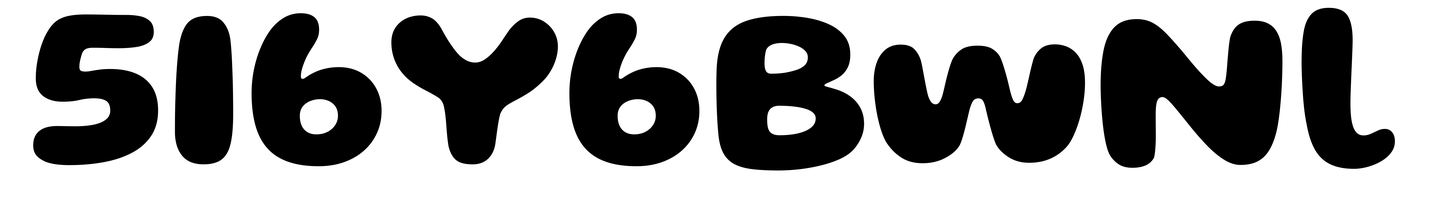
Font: Gluten_Bold